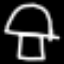
Label: mushroom